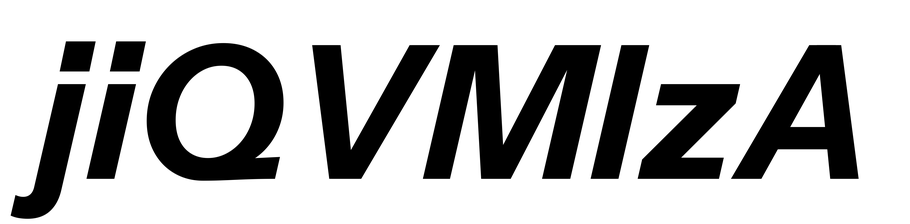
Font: InstrumentSans-Italic_Bold_Italic